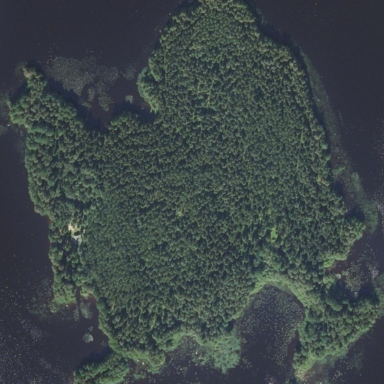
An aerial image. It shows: Island covered with woodland.